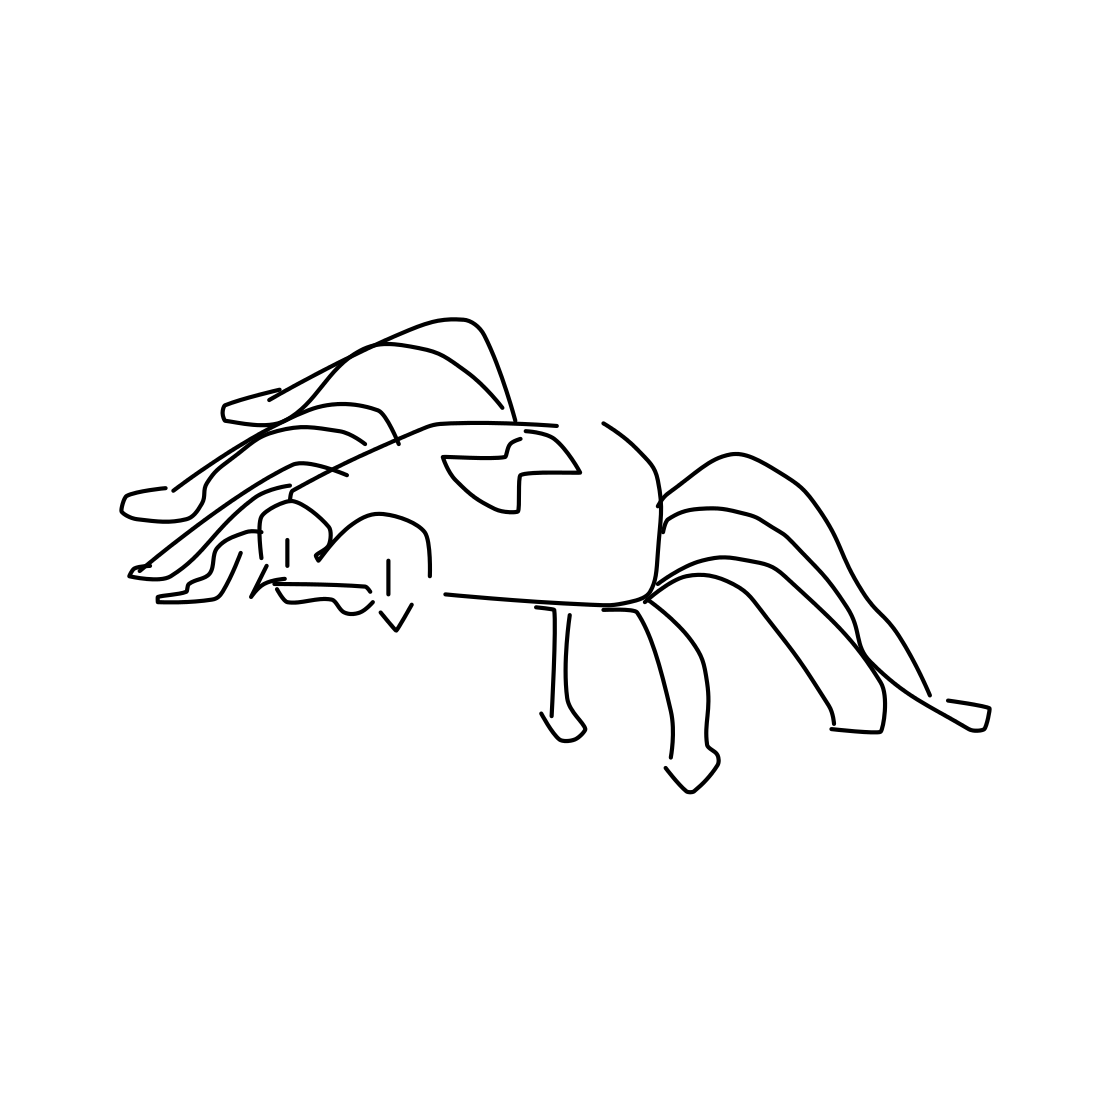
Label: spider